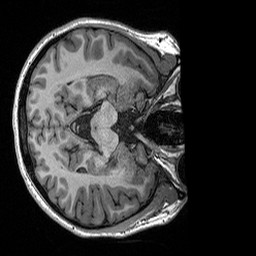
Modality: T1w
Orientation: axial
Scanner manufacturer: siemens
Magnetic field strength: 3 T
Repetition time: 2.3 s
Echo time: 0.00298 s